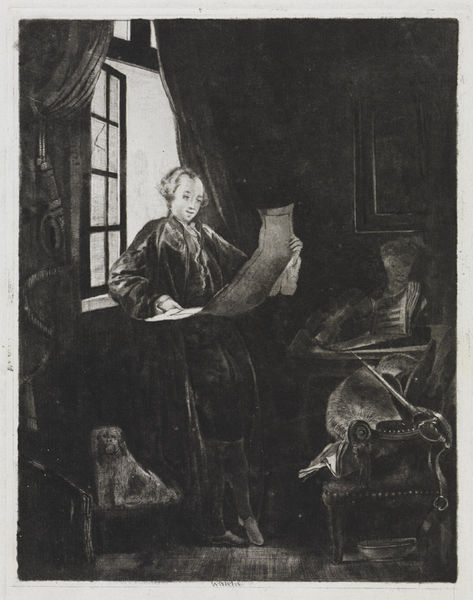
Titel: Claude Henri Watelet
Künstler: Claude Henri Watelet
Standort: Karlsruhe
Institution: Staatliche Kunsthalle Karlsruhe
Schlagwörter: blätter, dunkel, gemälde, hand, mann, schatten, umhang, weiß, fenster, frau, glas, grau, hell, licht, raum, schwarz, skizze, stuhl, szene, tisch, zeichnung, zimmer, blick, dame, haus, hund, hochformat, malerei, rock, teppich, jacke, jung, wand, barock, gesicht, halten, rahmen, stehen, bild, gelehrte, innenraum, möbel, portrait, spiegel, vorhang, öl, boden, fransen, gewand, interieur, mantel, pose, sessel, stehend, blatt, musiker, person, renaissance, genre, beine, perücke, hündchen, holzschnitt, bilderrahmen, bücher, papier, schreibtisch, man, schuhe, sprossenfenster, grafik, graphik, beleuchtung, sepia, romantik, lehnen, gardine, polster, vorhänge, holzboden, büste, lesen, angelehnt, draperie, innenansicht, stube, kammer, quaste, couch, nieten, gehrock, beruf, offen, buch, zettel, diwan, sprossen, kohle, scheiben, druck, lithographie, schwarz-weiß, radierung, stich, seite, schwert, uniform, zeitung, hohe stirn, bleistift, degen, stiefel, vermeer, schuh, rom, pergament, entspannt, geige, sims, karte, seiten, skelett, brief, lässig, offenes fenster, fensterbank, bleich, plan, schriftrolle, leser, gelehrter, bommel, landkarte, lesend, studieren, geöffnet, schreiber, schriftstück, fensterflügel, hausrock, ansehen, goethe, reisende, kniebund, vorlesen, dokument, verschattet, mozart, kniehose, galan, atlas, gelehnt, zufrieden, nobel, kreuzen, schreibzimmer, e, melerei, weiss#, manuskripte, nlicht, pergament#, shwarz